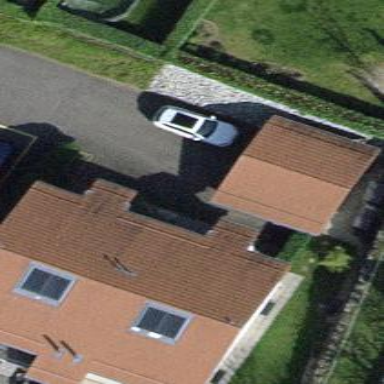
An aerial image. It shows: Group of garages.